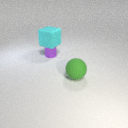
small purple metal cylinder behind large green rubber sphere